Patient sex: M
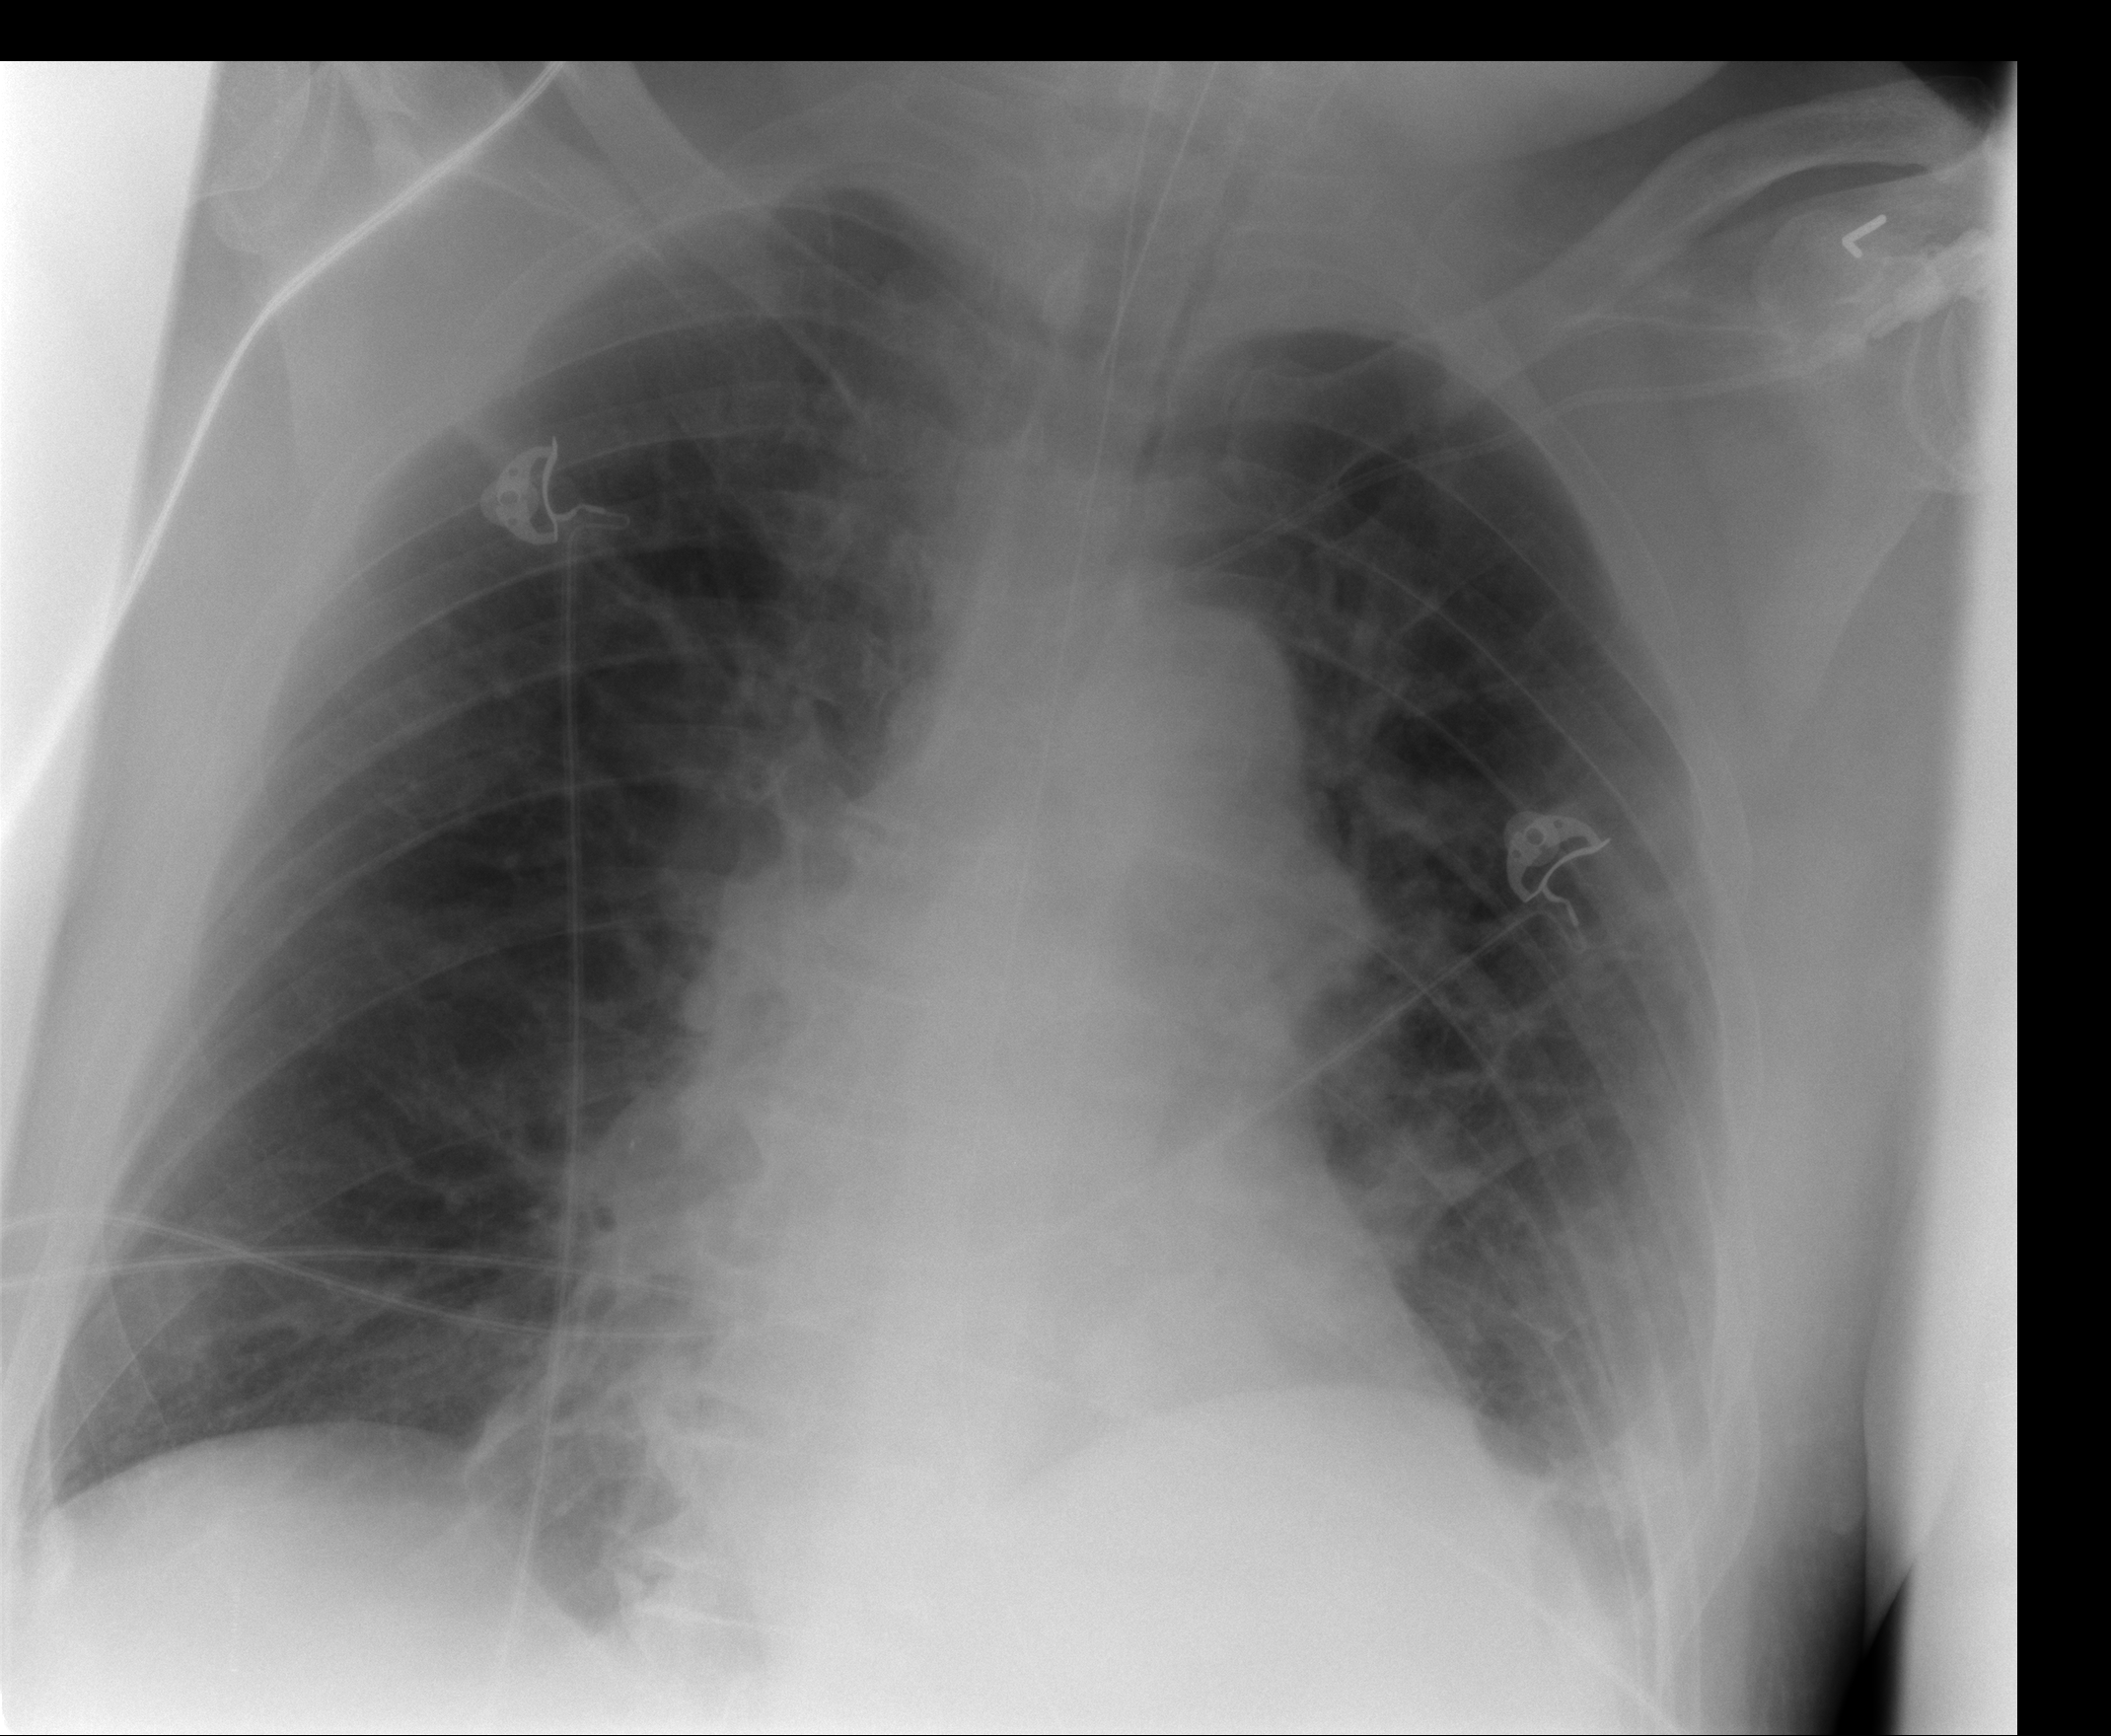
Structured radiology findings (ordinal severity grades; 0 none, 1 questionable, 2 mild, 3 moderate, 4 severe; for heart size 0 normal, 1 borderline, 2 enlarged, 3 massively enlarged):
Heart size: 1
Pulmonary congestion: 1
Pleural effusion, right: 0
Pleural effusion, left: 2
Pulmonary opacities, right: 0
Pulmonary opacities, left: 0
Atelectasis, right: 1
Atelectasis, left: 2